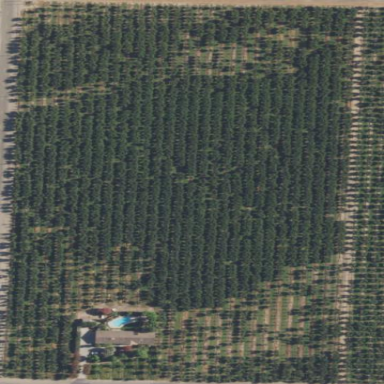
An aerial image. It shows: Orchard filled with plum trees.